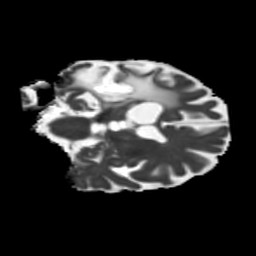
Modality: MD
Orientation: coronal
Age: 54
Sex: male
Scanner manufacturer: siemens
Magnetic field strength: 3 T
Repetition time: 5.25 s
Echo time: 0.08 s